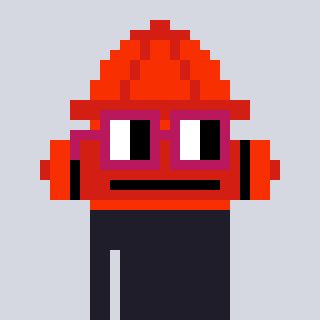
a pixel art character with square dark red glasses, a fire hydrant-shaped head and a gunk-colored body on a cool background